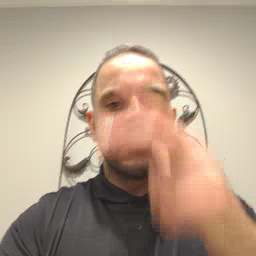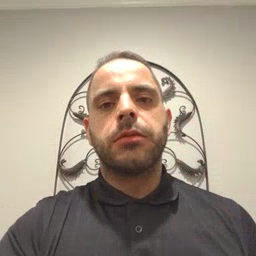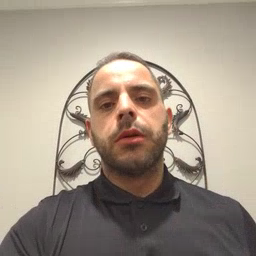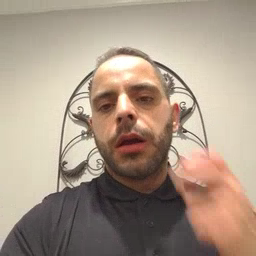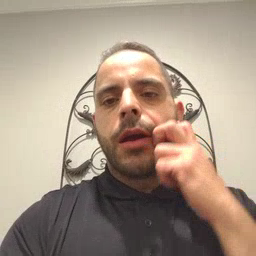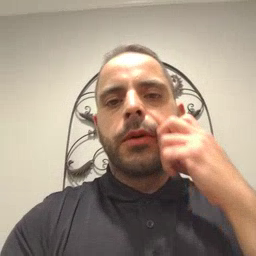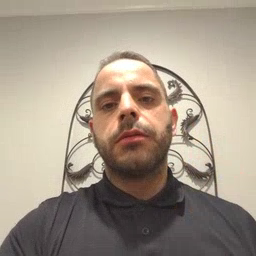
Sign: gum